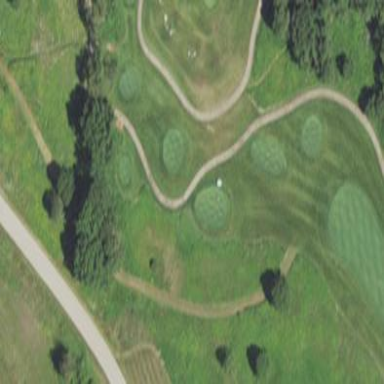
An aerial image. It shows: Rough grassy area used for golf.